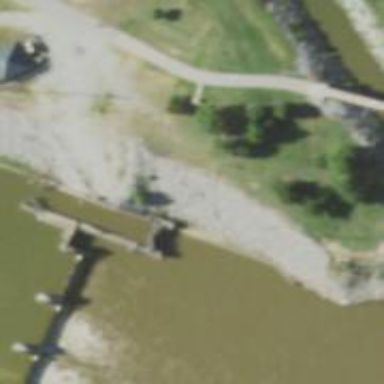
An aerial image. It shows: Lock gate along waterway.